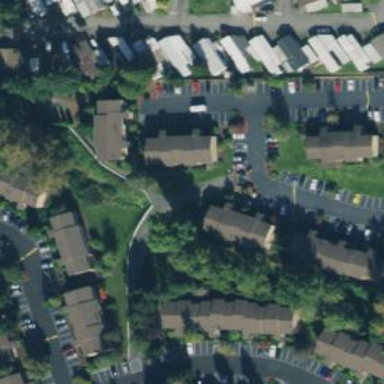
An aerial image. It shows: Living street.